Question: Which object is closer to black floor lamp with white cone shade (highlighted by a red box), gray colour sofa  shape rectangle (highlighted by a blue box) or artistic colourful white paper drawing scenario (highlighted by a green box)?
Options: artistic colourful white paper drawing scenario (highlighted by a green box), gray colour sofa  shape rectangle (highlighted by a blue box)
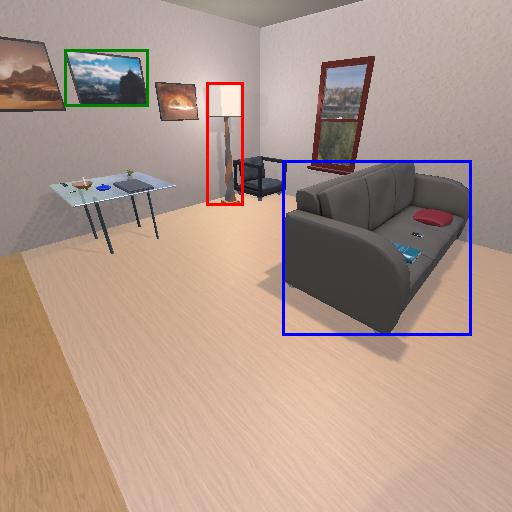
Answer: artistic colourful white paper drawing scenario (highlighted by a green box)